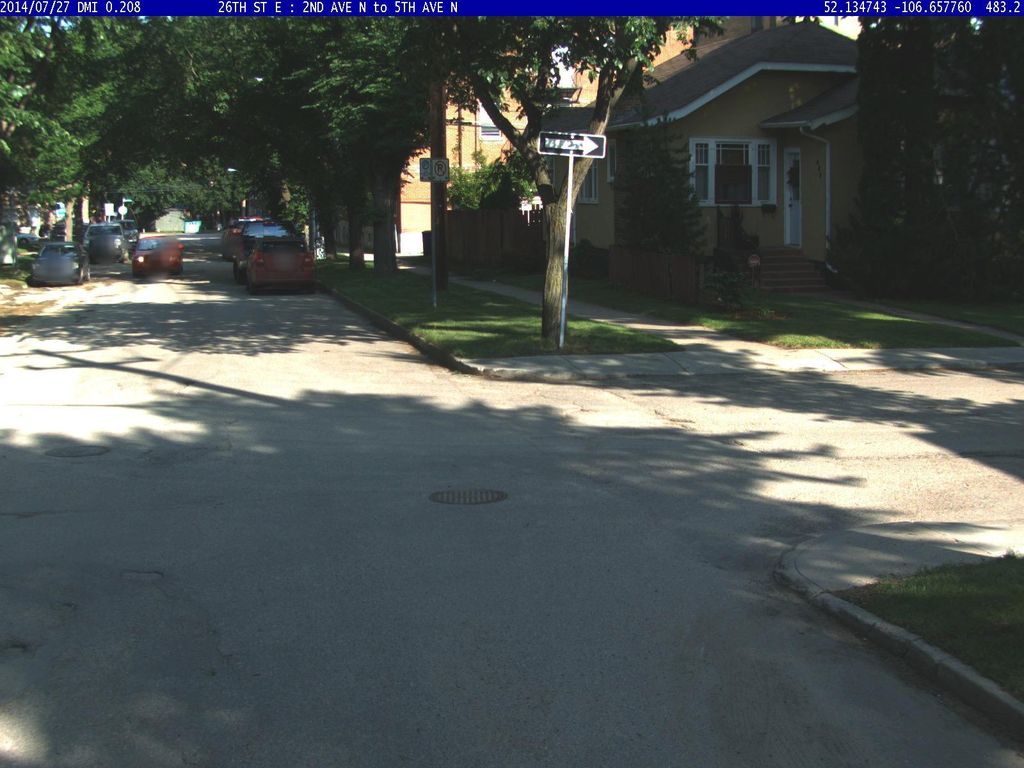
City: saskatoon